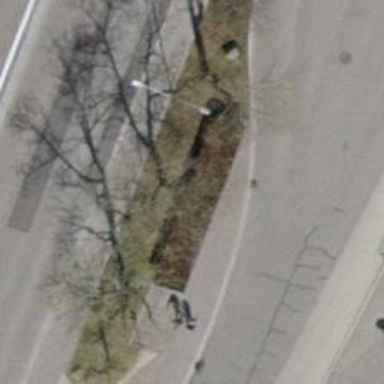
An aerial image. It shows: Bicycle parking area with wall loops.